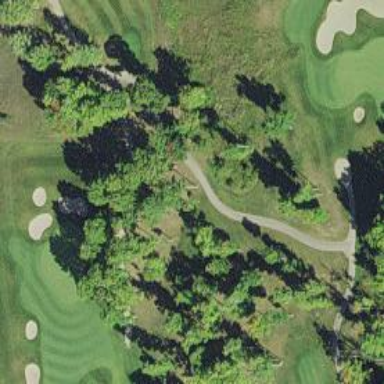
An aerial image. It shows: Path for both roads and golfers.